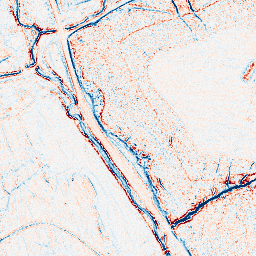
Category: edge_preserving
Decomposition family: anisotropic_diffusion
Decomposition parameters: iterations: 5
kappa: 50
gamma: 0.15
Upsampling method: bicubic
Upsampling parameters: scale: 8
Upsampling scale: 8